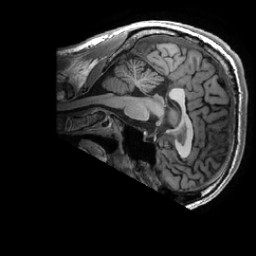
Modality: T1w
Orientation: sagittal
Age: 26
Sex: male
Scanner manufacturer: ge
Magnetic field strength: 3 T
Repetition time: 0.0073 s
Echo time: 0.003 s